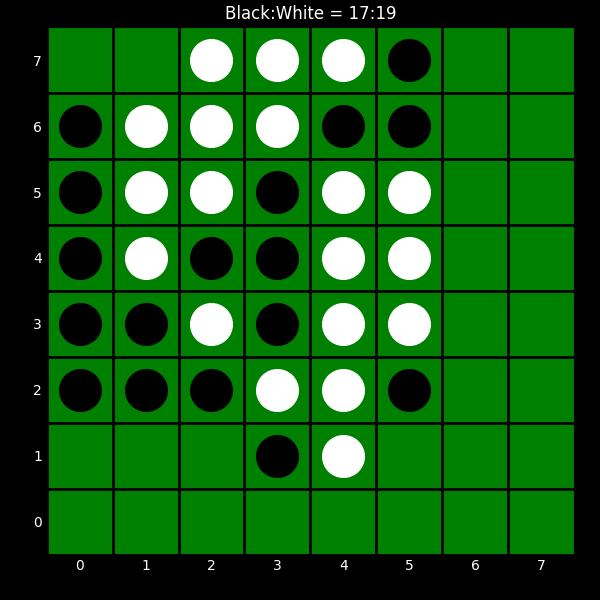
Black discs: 17
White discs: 19